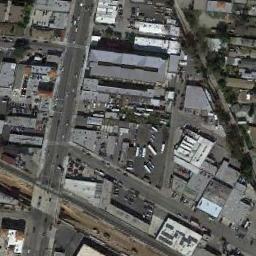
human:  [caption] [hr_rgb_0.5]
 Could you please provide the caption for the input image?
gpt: In an industrial area, There are neatly planned factories and roads, Green belts, And parking lots for cars and trucks .

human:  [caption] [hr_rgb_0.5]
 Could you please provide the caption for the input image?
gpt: The industrial area has lots of industrial equipment and some workshops and some roads go through the industrial area .

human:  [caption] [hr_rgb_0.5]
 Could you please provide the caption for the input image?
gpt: There are many houses in the industrial area .

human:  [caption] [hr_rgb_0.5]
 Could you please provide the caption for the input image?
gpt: The houses in the industrial area are all blue .

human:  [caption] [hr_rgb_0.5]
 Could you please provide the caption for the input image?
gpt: There are many gray buildings and some white buildings on the industrial area .